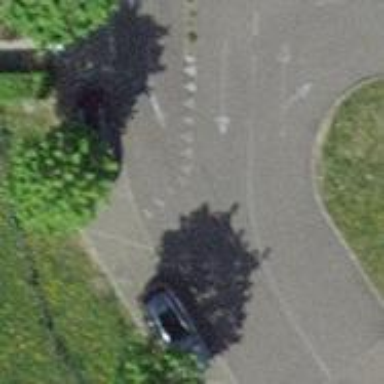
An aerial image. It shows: Road serving as parking aisle.